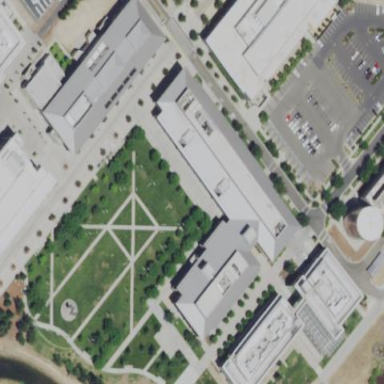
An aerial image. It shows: University building.